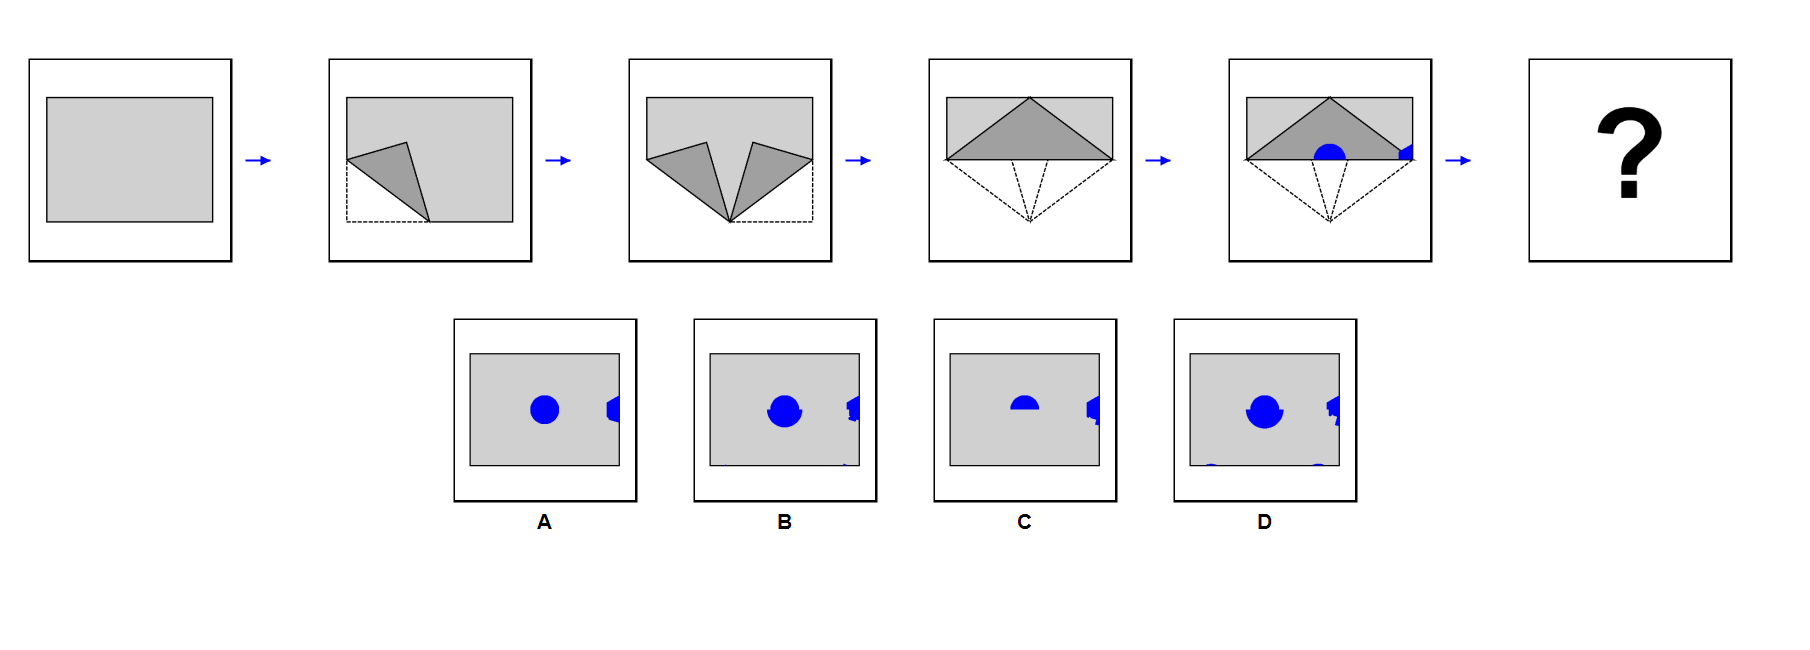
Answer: A